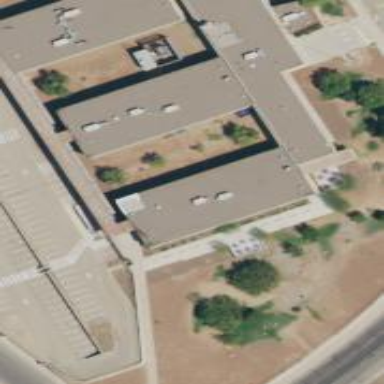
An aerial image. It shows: School.